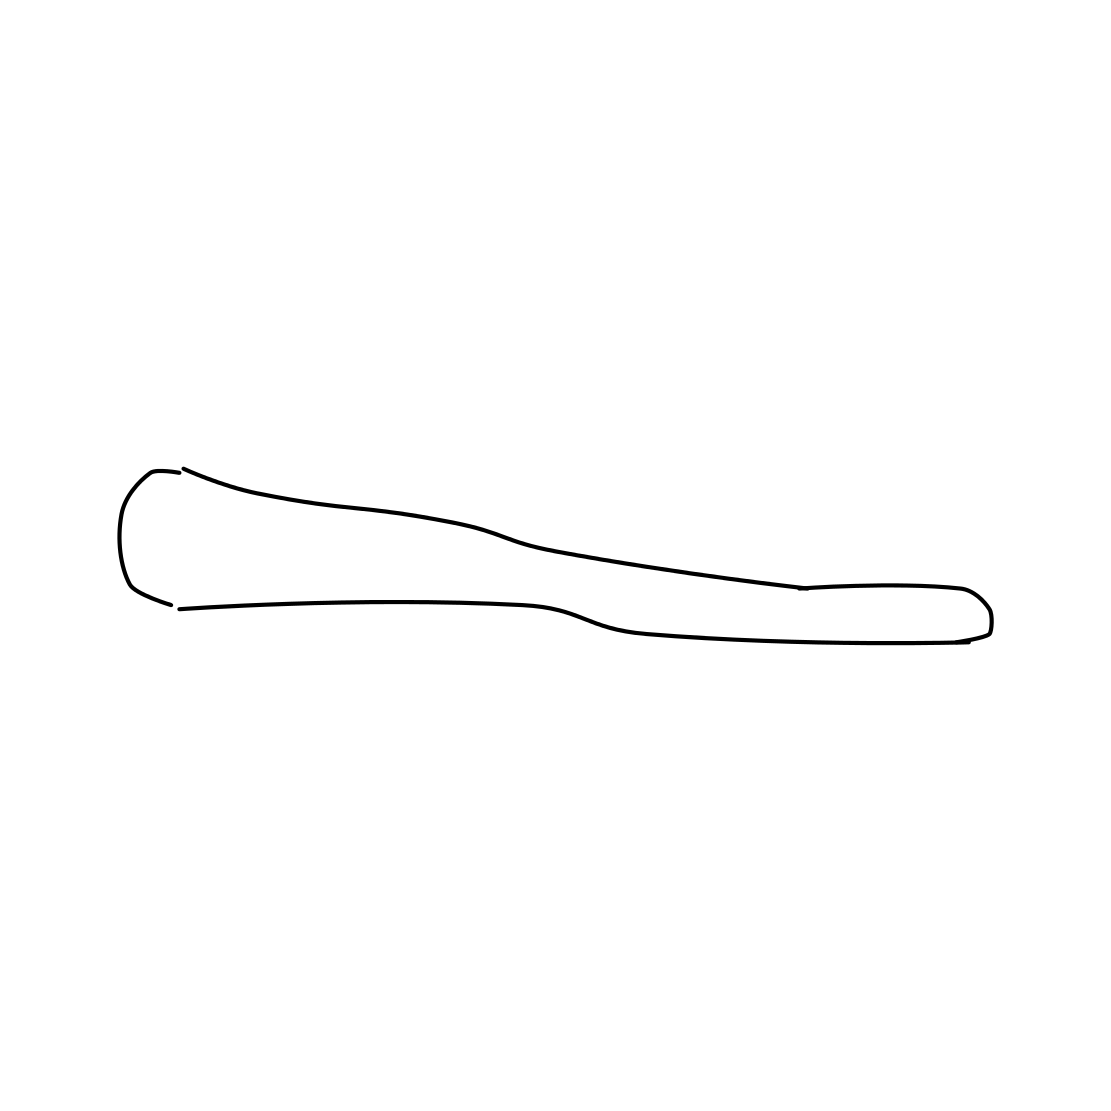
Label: baseball bat